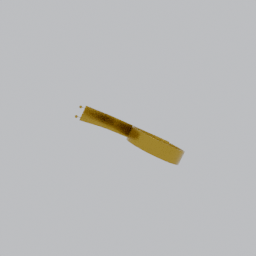
Label: decoration